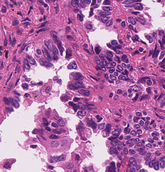
Tumor epithelial tissue: yes
Tumor-associated stroma tissue: yes
Normal tissue: no